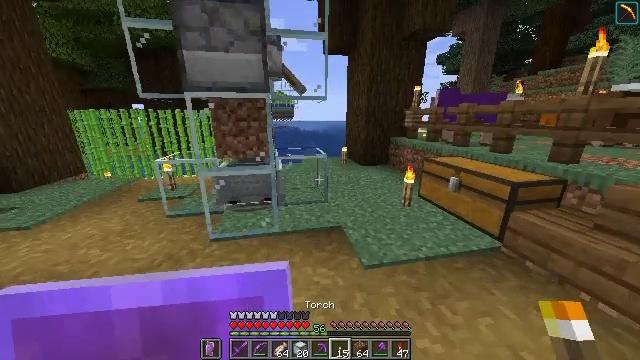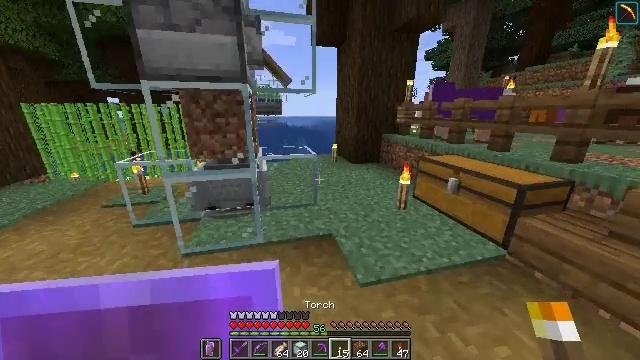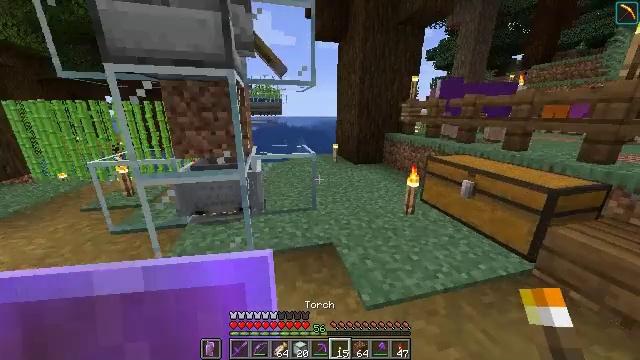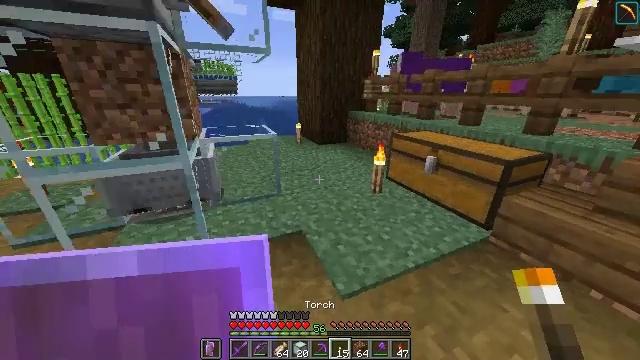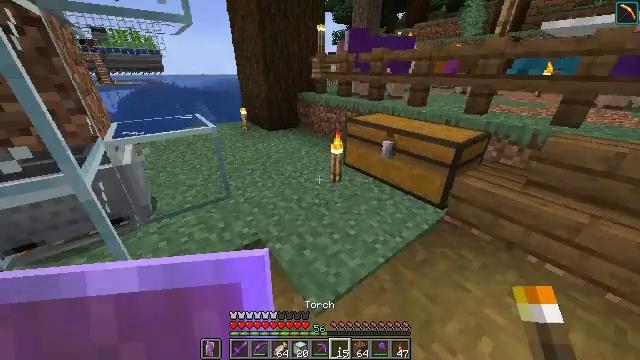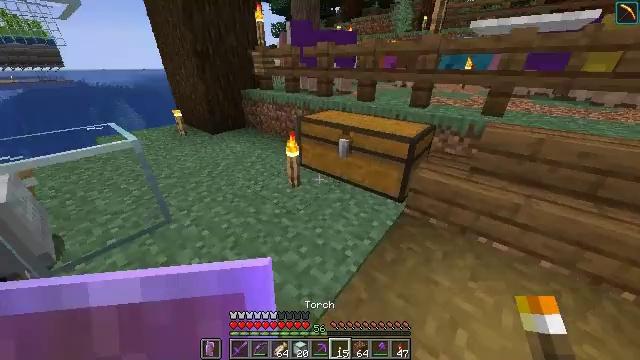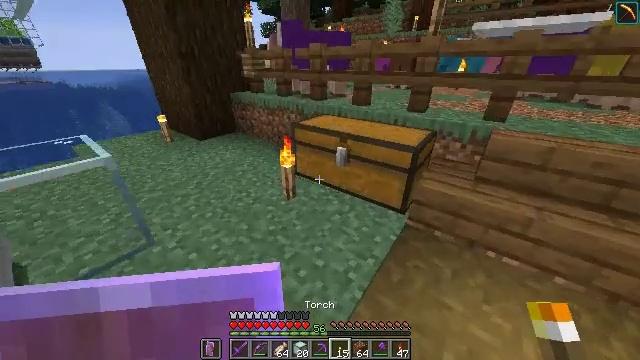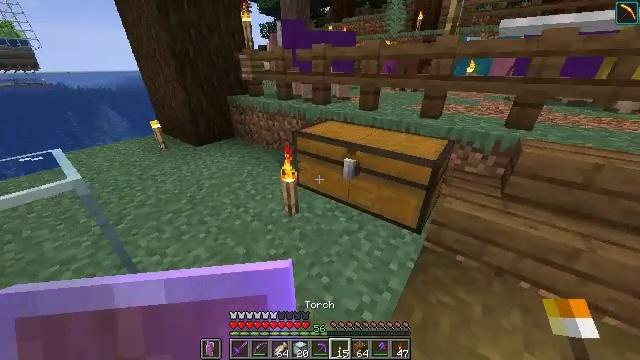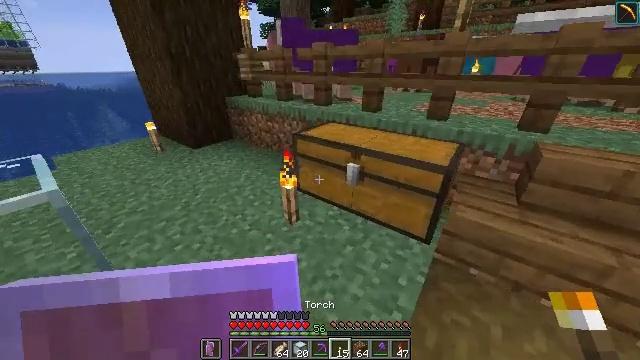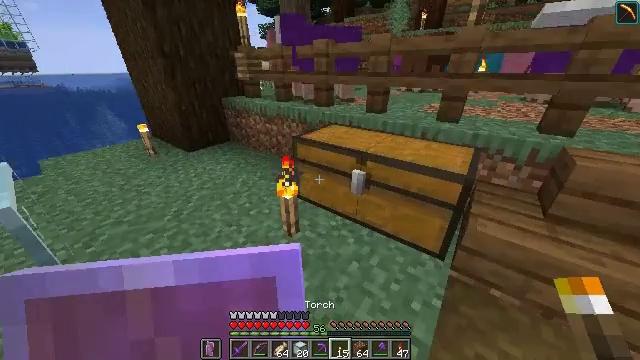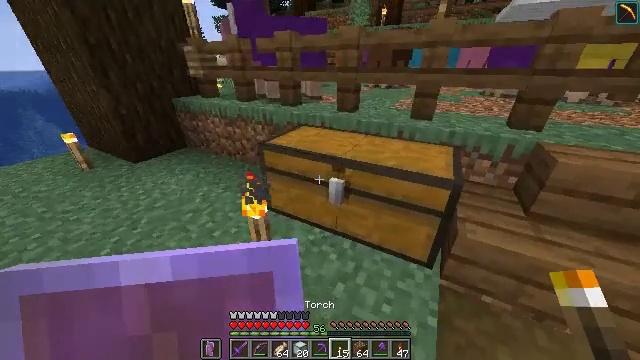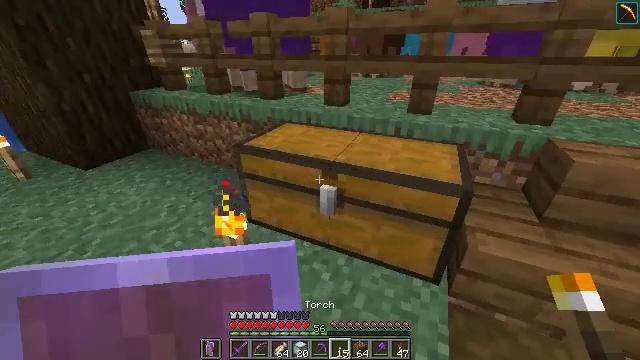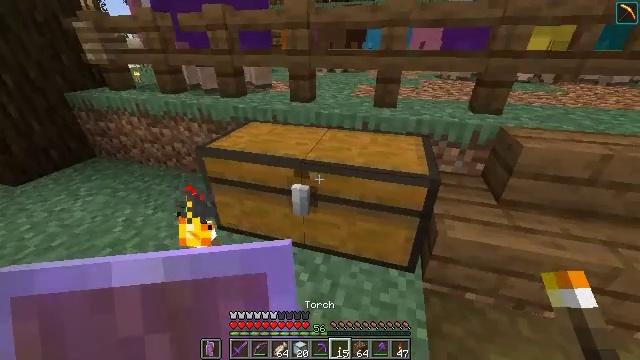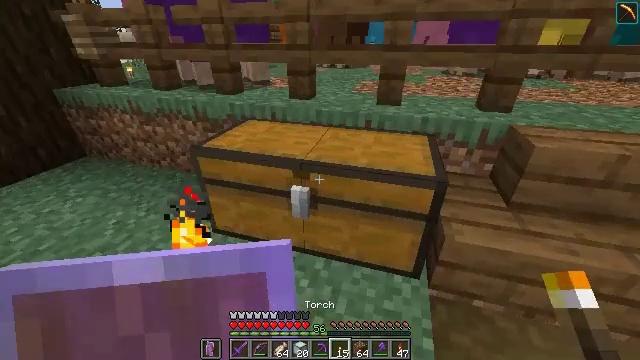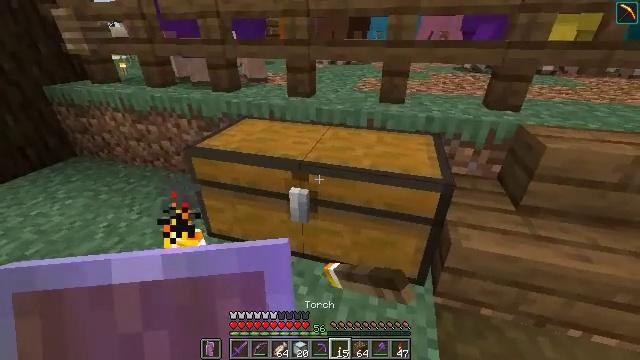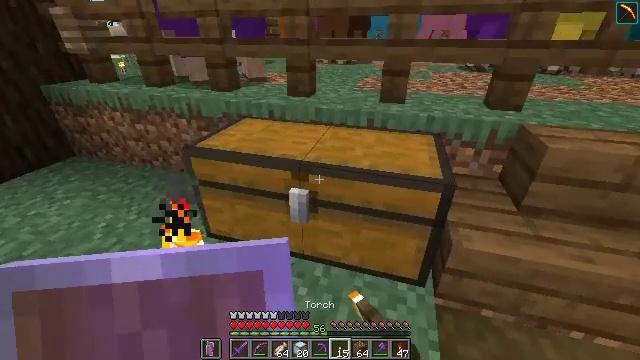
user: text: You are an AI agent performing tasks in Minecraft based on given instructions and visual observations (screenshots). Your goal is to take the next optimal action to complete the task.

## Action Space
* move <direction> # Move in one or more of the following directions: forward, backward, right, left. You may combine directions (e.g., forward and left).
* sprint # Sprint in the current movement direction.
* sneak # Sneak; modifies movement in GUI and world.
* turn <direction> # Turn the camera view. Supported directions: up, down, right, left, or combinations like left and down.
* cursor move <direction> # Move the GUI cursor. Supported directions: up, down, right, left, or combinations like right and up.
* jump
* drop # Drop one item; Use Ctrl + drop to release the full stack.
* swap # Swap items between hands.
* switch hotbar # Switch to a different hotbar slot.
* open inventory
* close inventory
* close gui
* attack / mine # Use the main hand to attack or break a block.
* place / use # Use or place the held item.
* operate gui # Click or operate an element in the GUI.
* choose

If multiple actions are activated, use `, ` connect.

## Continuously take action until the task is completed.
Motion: motion action
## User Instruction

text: Break the cactus block.
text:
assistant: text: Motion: move forward, turn right and down
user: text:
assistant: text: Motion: move forward
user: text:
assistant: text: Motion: move forward, turn right and down
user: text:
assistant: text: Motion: move forward, turn right and down
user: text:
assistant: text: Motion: move forward, turn right and down
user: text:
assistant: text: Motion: move forward, turn right
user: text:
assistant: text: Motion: move forward
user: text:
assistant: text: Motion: move forward
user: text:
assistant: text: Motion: move forward
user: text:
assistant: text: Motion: turn right
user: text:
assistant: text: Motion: turn right
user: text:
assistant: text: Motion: turn right
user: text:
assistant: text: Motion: use / place
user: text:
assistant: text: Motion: use / place
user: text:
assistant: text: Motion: use / place
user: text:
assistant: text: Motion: turn left
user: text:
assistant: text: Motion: no_op
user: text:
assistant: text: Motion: no_op
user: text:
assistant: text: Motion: no_op
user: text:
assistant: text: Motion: no_op
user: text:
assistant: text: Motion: no_op
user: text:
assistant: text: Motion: no_op
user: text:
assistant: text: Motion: no_op
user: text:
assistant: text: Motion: no_op
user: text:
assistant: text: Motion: no_op
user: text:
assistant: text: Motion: no_op
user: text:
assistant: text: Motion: no_op
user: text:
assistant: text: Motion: no_op
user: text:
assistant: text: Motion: no_op
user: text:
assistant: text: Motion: no_op